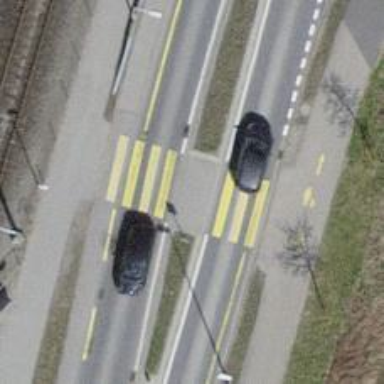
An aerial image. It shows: Traffic island located on footway.